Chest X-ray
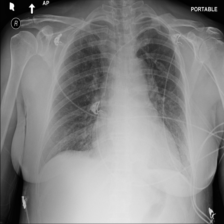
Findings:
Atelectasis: negative
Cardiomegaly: negative
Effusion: negative
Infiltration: negative
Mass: negative
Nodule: negative
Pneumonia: negative
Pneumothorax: negative
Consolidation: positive
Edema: negative
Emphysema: negative
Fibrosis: negative
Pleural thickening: negative
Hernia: negative